Question: Let's look at the following layout:

Now let's make some constraints:
- - - -
So the way I want it to behave is that as long as the text is short enough the remaining space will be between image and checkBox.
However if the text is long enough I just need the textView to split in to 2 lines,
because it is long enough the image will get pushed until it is aligned to the check box as well. (but it is still aligned to the textView...)
If I use a LinearLayout I have to make the textView with width 0 and weight 1 in order it to split when there is no more room, however in that case image will not be aligned to textView's text....
So I need to put some sort of spacer between image and checkBox with weight as well but then it will break the textView's weight.
A relative layout will not let the textView know when it is time to split....
A hardcoded width for the textView will not play nice as well, because image will not be aligned to the text, and different devices has different widths.
A textView with drawableRight doesn't work as well.
Any idea how can I achieve this behavior?
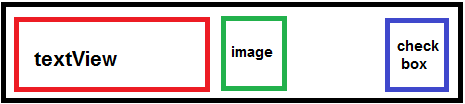
Answer: Set you image to right-drawable of TextView
'''
<RelativeLayout
android:layout_width="match_parent"
android:layout_height="wrap_content">
<CheckBox
android:id="@+id/checkbox"
android:layout_width="wrap_content"
android:layout_height="wrap_content"
android:layout_alignParentRight="true"
android:layout_centerVertical="true"/>
<LinearLayout
android:layout_width="match_parent"
android:layout_height="wrap_content"
android:layout_toLeftOf="@id/checkbox"
android:gravity="left">
<TextView
android:id="@+id/textview"
android:layout_width="wrap_content"
android:layout_height="wrap_content"
android:drawableRight="@drawable/ic_launcher" // here set you image
android:text="android demo text"/>
</LinearLayout>
</RelativeLayout>
'''